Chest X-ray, AP view. Patient: 38 years old, sex F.
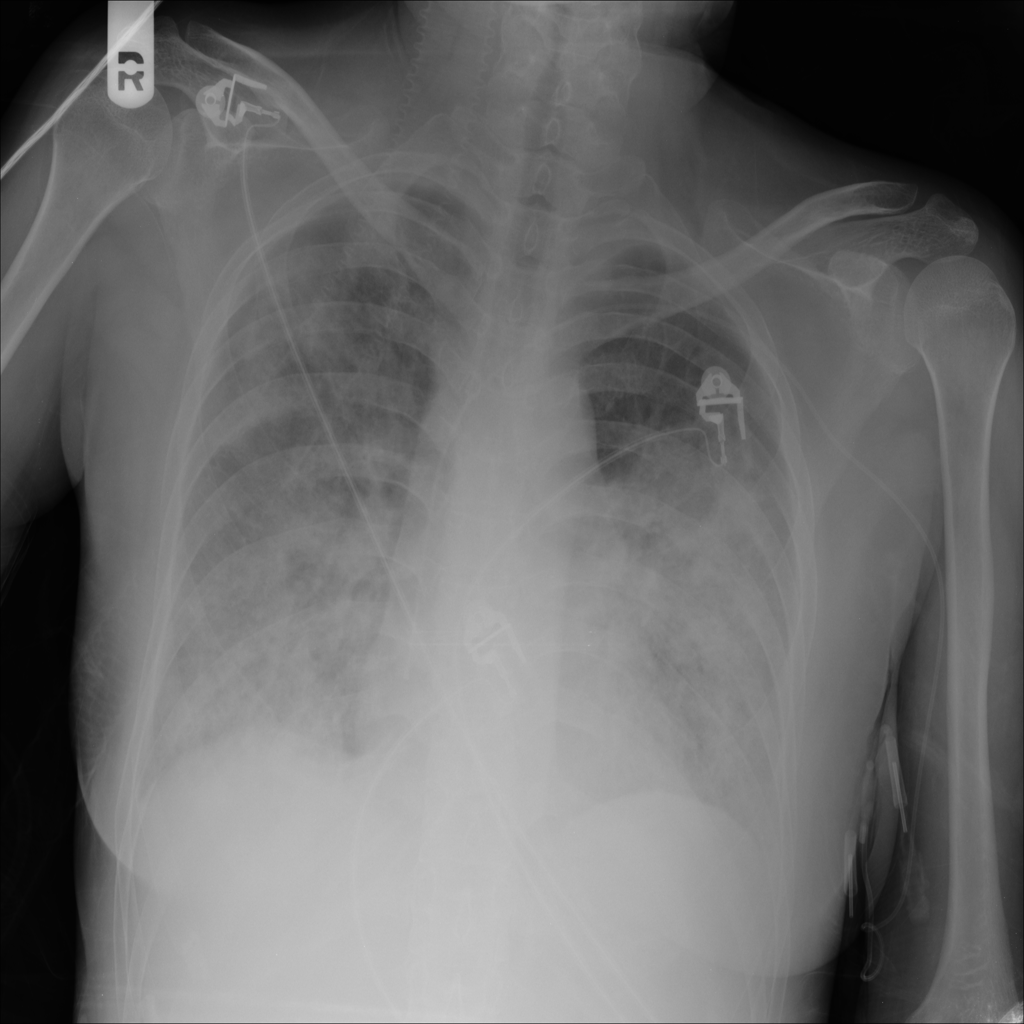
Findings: Infiltration